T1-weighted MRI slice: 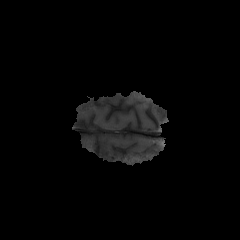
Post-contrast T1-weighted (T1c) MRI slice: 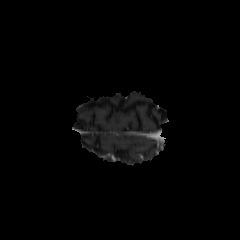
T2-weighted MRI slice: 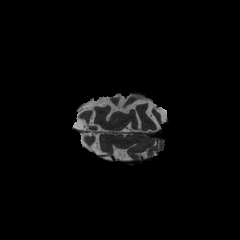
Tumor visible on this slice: no